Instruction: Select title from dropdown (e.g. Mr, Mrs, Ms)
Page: traveler
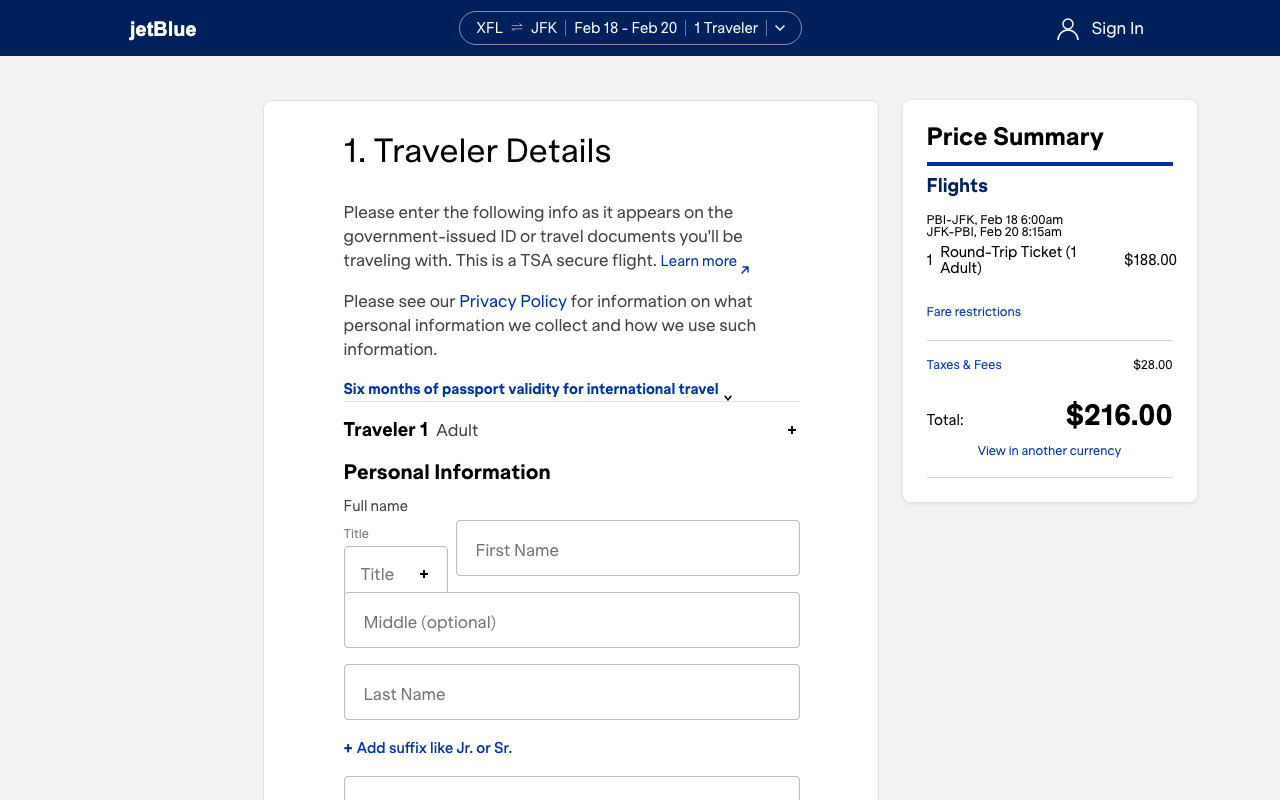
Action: click